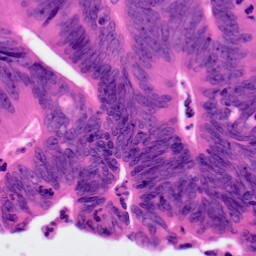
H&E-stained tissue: Colon